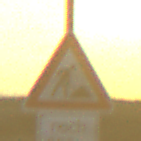
Verkehrszeichen: Arbeitsstelle
Zusatzzeichen unten: LaengeEinerStrecke3
Umgebung: Outdoor, Nature
Tageszeit: SunriseSunset
Wetter: PartlyCloudy
Licht: Natural
Jahreszeit: NotSpecified
Kontrast: MediumContrast